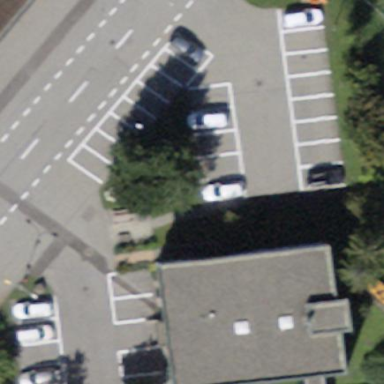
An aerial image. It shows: Parking area with surface.